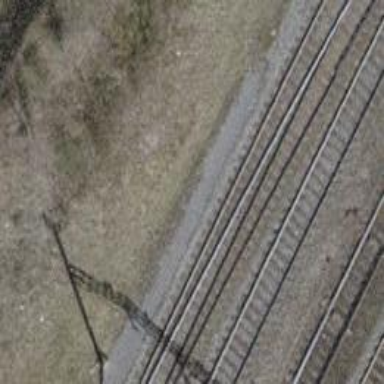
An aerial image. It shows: Single-track electrified railway siding with contact line.